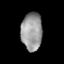
Tissue: lung
Cell type: Epithelial cells
Senescence score: 0.2423
Nuclear area (px): 780
Mean DAPI intensity: 152.936